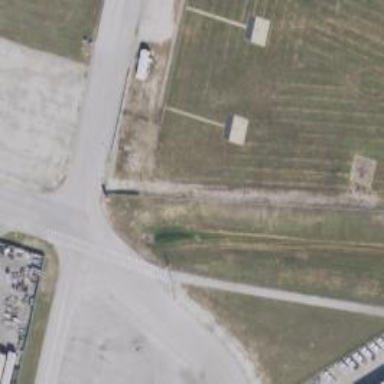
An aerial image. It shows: Image showing helipad at airport.